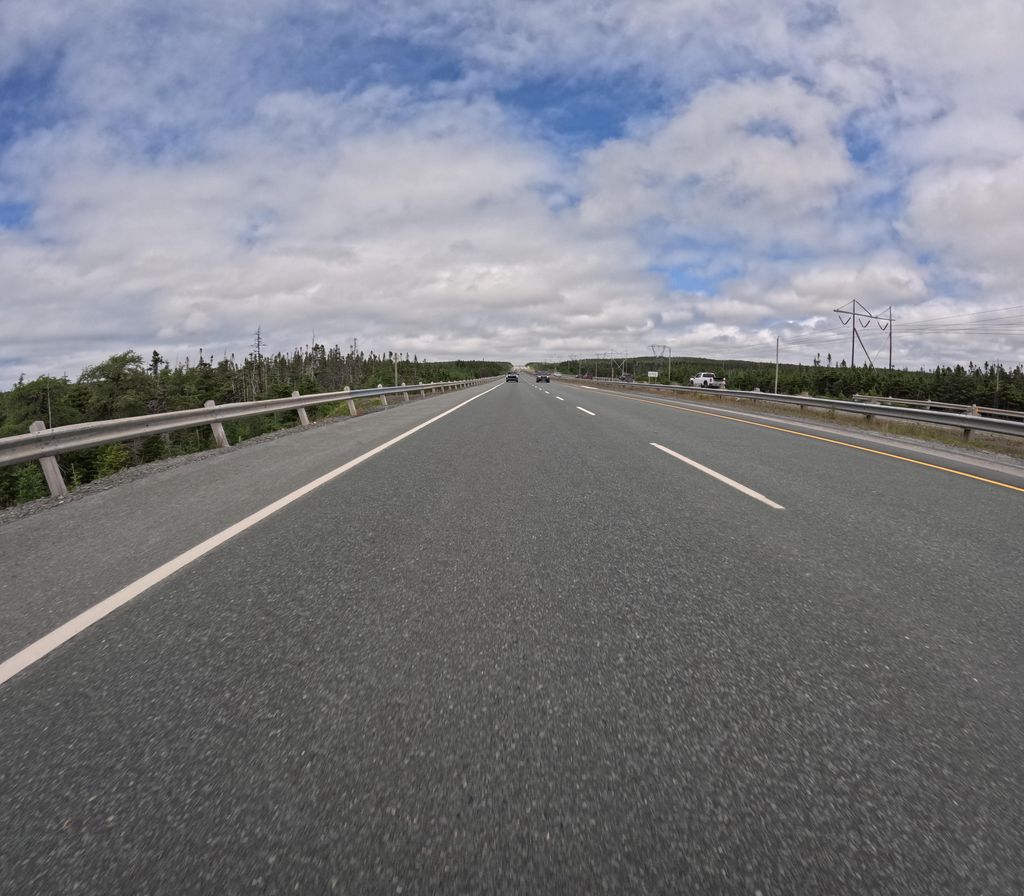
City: st_johns